Question: trying to add "" to specific courses for <URL>.

As you see from the image, the method is properly called. However, I think the update method (mongo) is not understood. Here's my personal source code with <URL>
My courses.coffee (mongo collection) // btw: can't format proper indentation here:
'''
class @Course extends Minimongoid
@_collection: new Meteor.Collection('courses')
...
Meteor.methods({
createCourse: ->
userId = Meteor.userId()
throw new Meteor.Error 403, 'Please login to create a course' unless userId
title = 'New Course'
course = Course.create {
owner: userId, courseTitle: title, published: 0, upvoters: [], votes: 0, slug: slugify(title)
}
return course._id
upvote: (courseId) ->
course = Course.first({_id: courseId})
console.log course
#userId = Meteor.user()
Course.update {
_id: courseId,
# upvoters: {$ne: user._id}
# }, {
# $addToSet: {upvoters: user._id}
$inc: {votes: 1}
}
'''
And my html
'''
<template name="courseListItem">
<div class="course-list-item">
<a href="{{#if isMyCoursesPath}}{{pathFor 'courseUpdate'}}{{else}}{{pathFor 'courseShow'}}{{/if}}">
<div class="course-img">
{{#if courseOwner}}
<div class="owner-options">
<a href="{{pathFor 'courseUpdate'}}" class="btn btn-default" title="Edit Course"><i class="fa fa-edit"></i></a>
<button class="btn btn-danger delete" title="Delete Course"><i class="fa fa-trash-o"></i></button>
</div>
{{/if}}
<img class="img-resonsive" src="{{courseThumb}}">
</div>
<div class="well relative">
<div class="course"><h4>{{maxChars courseTitle 40}} by {{owner}}</h4></div>
<p class="course-list-item-preview-text">{{maxChars getText 65}}</p>
<p class="course-list-item-preview-text-votes"><a href="#" class="btn btn-default btn-xs"><i class="upvote fa fa-thumbs-up"></i></a> <strong>{{votes}}</strong> Votes</p>
<!-- <p class="course-list-item-preview-text">12 Votes</p> -->
<div class="bottom">
<p><i class="fa fa-tags" title="Tags"></i> {{maxChars getKeywords 28}}</p>
<p><i class="fa fa-group" title="Age Group"></i> {{age}}</p>
</div>
</div>
</a>
</div>
</template>
'''
My helper:
'''
'click .upvote': (evt) ->
Etc.prevent(evt)
Meteor.call 'upvote', this._id
'''
Maybe this is something specific reg. to Coffeecode or MinimongoId? If you want to run this locally, use mrt install and don't update to the packages or meteor. Plus, you test the up voting, you need to quickly create a course (under section "teach").
Best,
Amir
P.S.: Just to let you know: I'm extending another person's code and don't have a lot of experience with CoffeeScript.
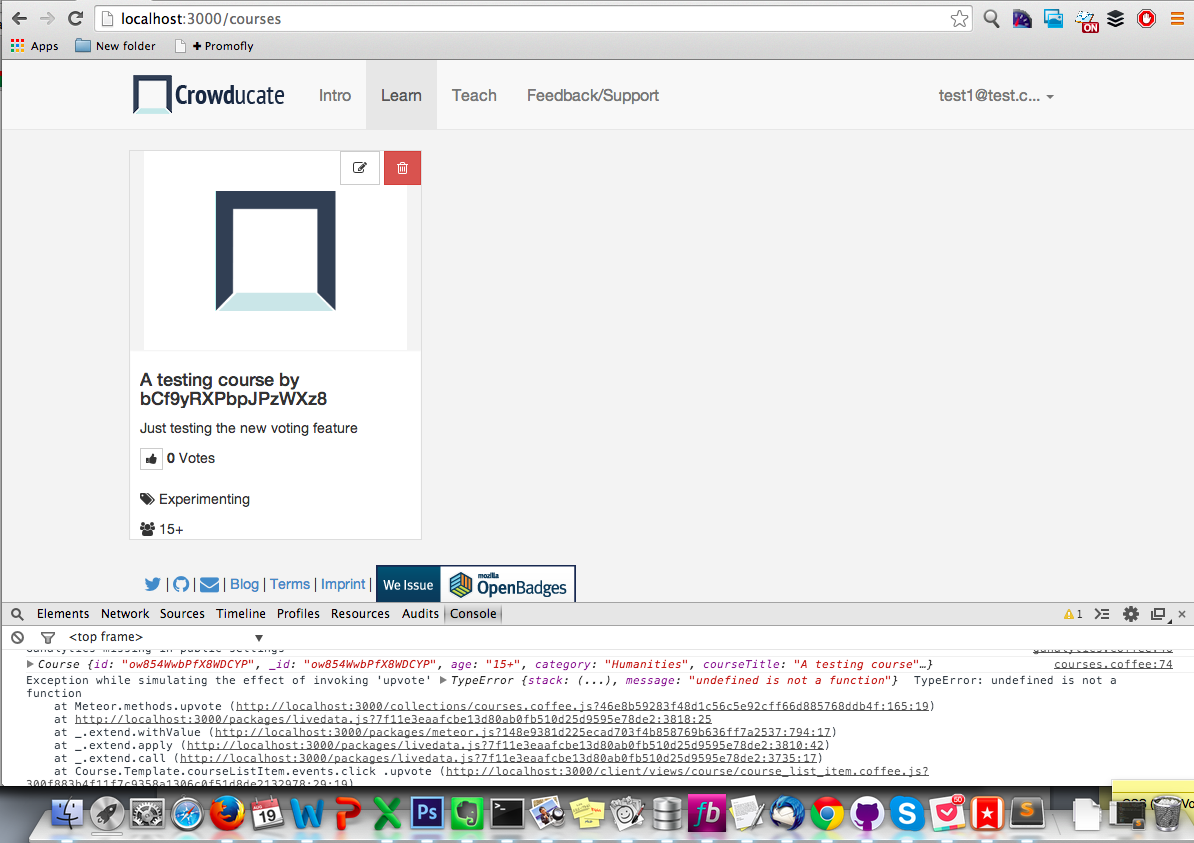
Answer: Problem must be in the method: upvote and there you call a function that does not exist.
Even if the method looks good try to uncomment anything but a simple console.log 'hi'. And remove uncomments line by line.
Or it might be that the minimongoid package version you are using does not have update. Try Course._collection.update(...) instead.